Question: I really try to turn it on, but with no success;) Is there any way to do this at all?

This is how I setup remote control:
'''
private func setupRemoteControl() {
commandCenter.previousTrackCommand.isEnabled = false
commandCenter.nextTrackCommand.isEnabled = false
commandCenter.skipBackwardCommand.isEnabled = false
commandCenter.skipForwardCommand.isEnabled = false
commandCenter.seekForwardCommand.isEnabled = true
commandCenter.seekBackwardCommand.isEnabled = true
commandCenter.changePlaybackPositionCommand.isEnabled = true
commandCenter.playCommand.isEnabled = true
commandCenter.pauseCommand.isEnabled = true
commandCenter.playCommand.addTarget(self, action: #selector(play))
commandCenter.pauseCommand.addTarget(self, action: #selector(pause))
}
'''
What do I miss?
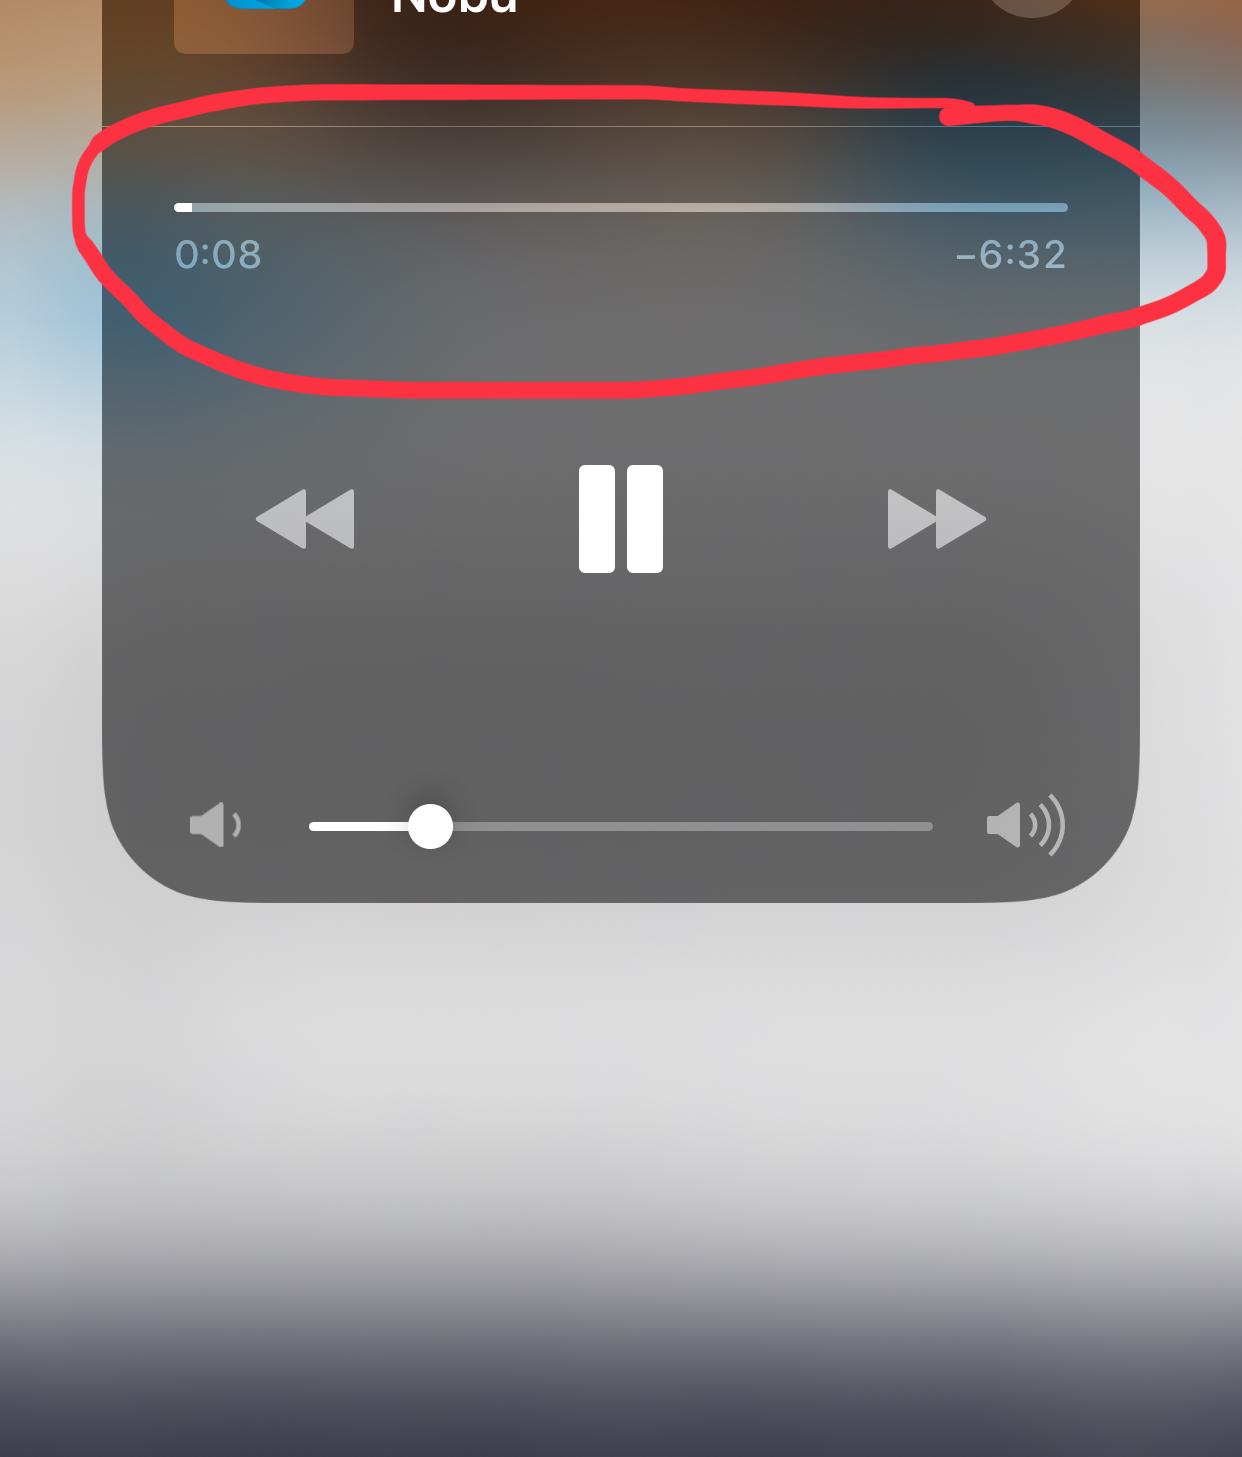
Answer: ### Event Handler
You need to add a handler for all the event's you want to receive:
'''
commandCenter.changePlaybackPositionCommand.addTarget(handler: { (event) in
// Handle position change
return MPRemoteCommandHandlerStatus.success
})
'''
### Apple Documentation
> ... To respond to a particular event, register a handler with the appropriate MPRemoteCommand object.
<URL>